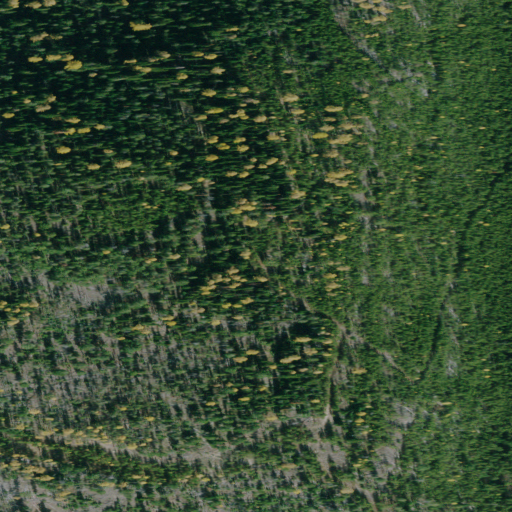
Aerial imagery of mountain in Montana named Boundary Mountain containing evergreen forest and shrub